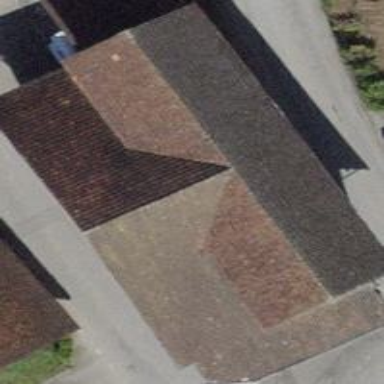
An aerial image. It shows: Barn.